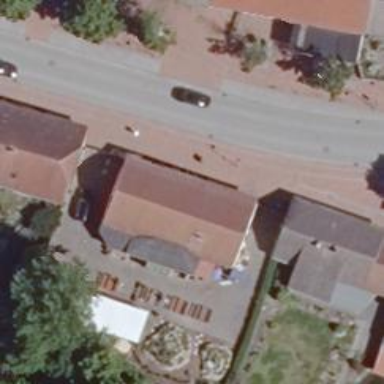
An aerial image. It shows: Café.